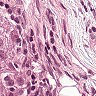
Metastatic tissue present: yes